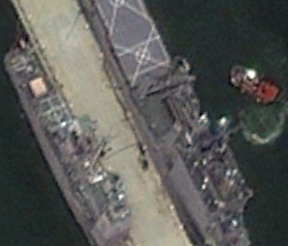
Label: combat